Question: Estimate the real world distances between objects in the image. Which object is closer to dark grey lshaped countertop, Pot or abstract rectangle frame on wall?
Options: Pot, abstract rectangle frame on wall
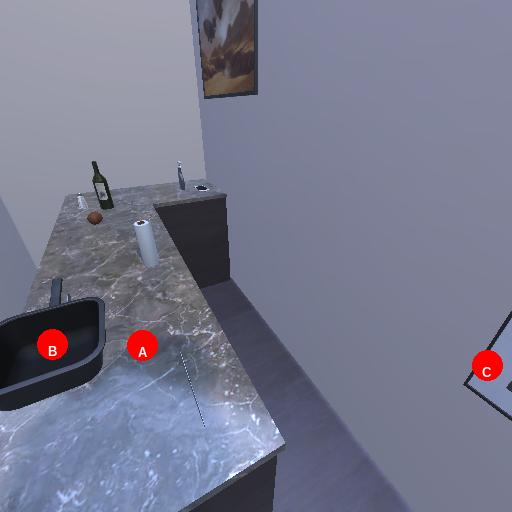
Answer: Pot